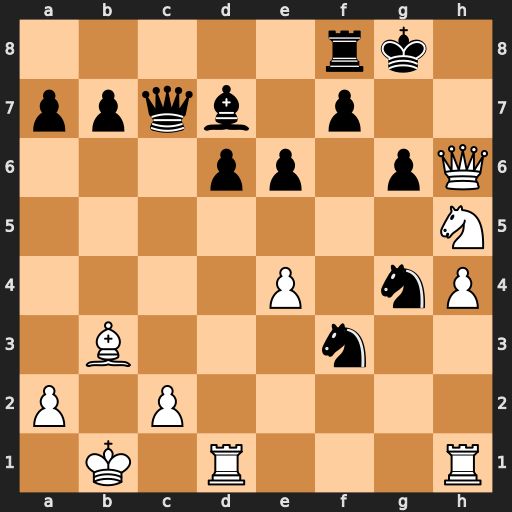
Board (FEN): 5rk1/ppqb1p2/3pp1pQ/7N/4P1nP/1B3n2/P1P5/1K1R3R
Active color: w
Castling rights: -
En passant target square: -
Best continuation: Qg7#